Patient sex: M
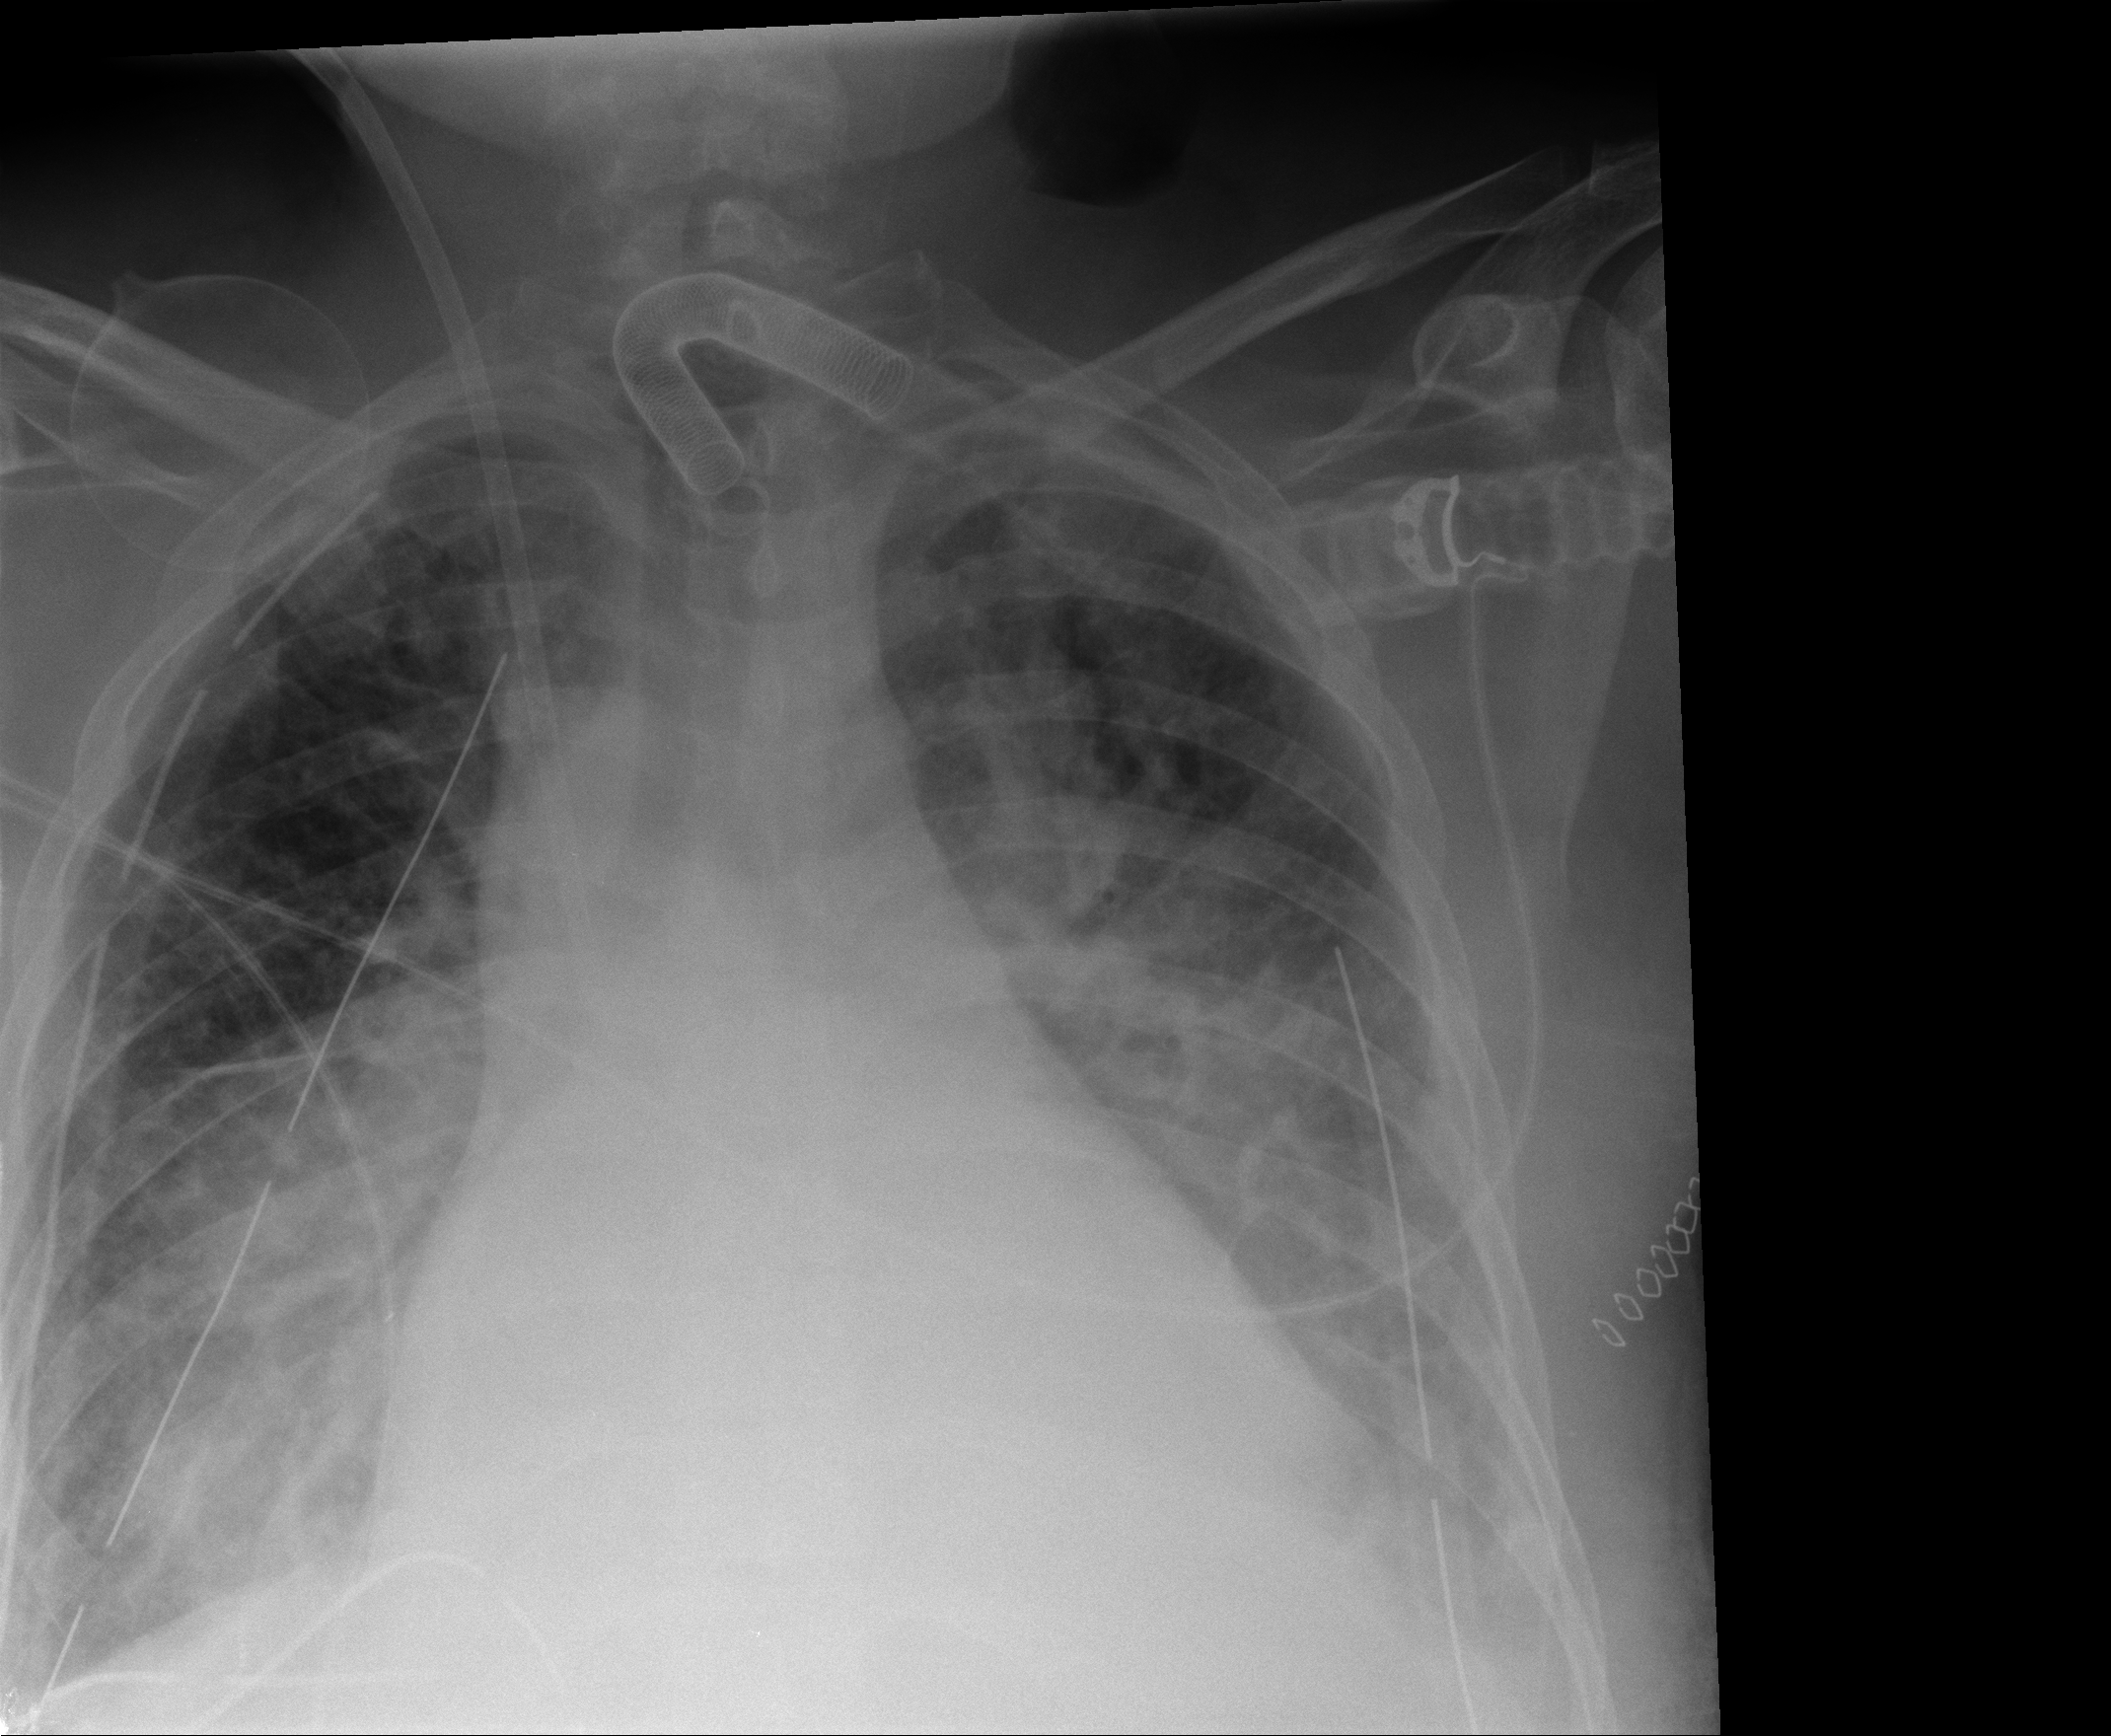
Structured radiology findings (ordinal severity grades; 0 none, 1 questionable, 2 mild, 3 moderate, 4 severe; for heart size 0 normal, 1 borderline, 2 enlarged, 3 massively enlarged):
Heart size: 2
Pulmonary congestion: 0
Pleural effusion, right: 2
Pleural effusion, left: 2
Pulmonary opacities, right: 1
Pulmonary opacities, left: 0
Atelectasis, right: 2
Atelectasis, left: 2